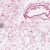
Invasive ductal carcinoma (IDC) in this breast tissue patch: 0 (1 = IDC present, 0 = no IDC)